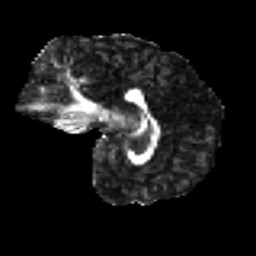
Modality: FA
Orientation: sagittal
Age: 42
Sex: female
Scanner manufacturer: ge
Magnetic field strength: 3 T
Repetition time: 7.8 s
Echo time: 0.0606 s